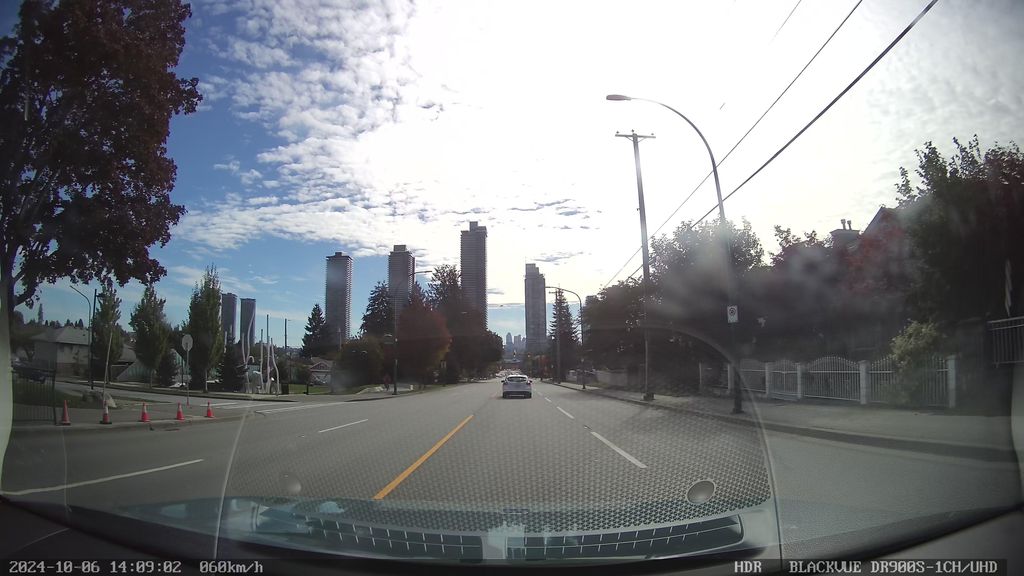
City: vancouver